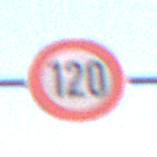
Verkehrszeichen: Geschwindigkeit120
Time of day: SunriseSunset
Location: Outdoor (Urban)
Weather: Clear
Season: NotSpecified
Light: Natural